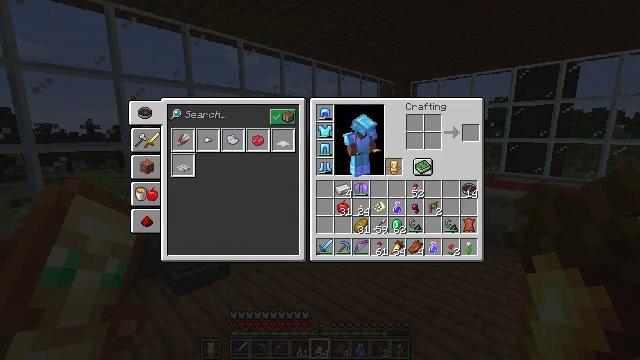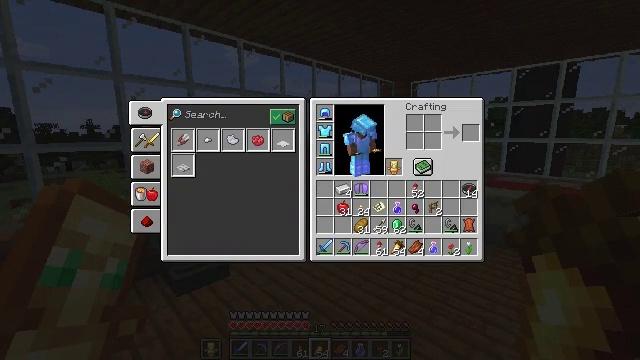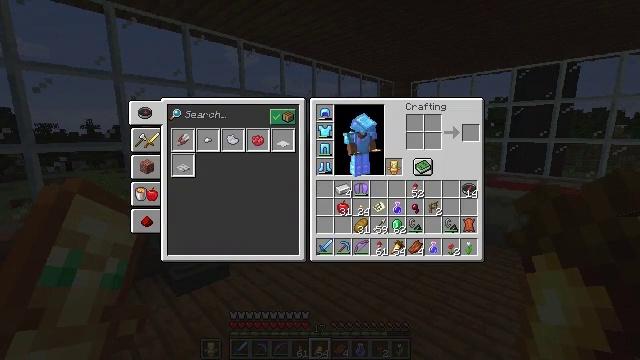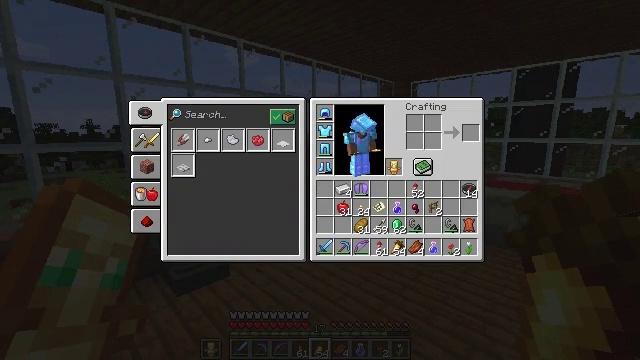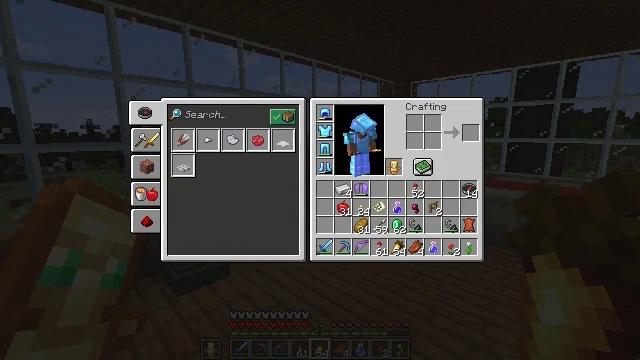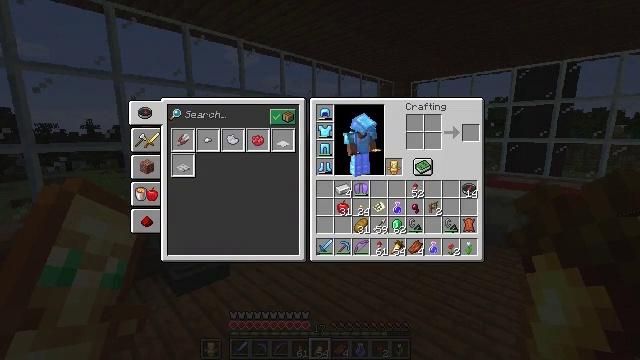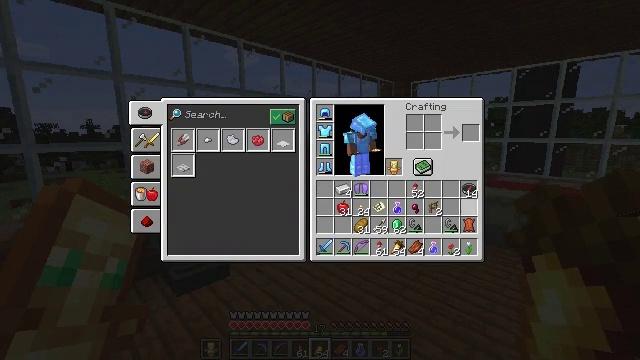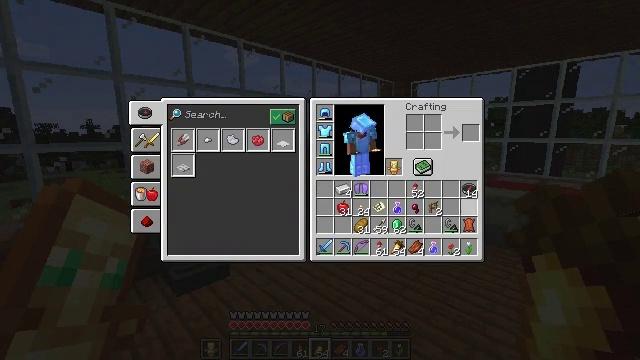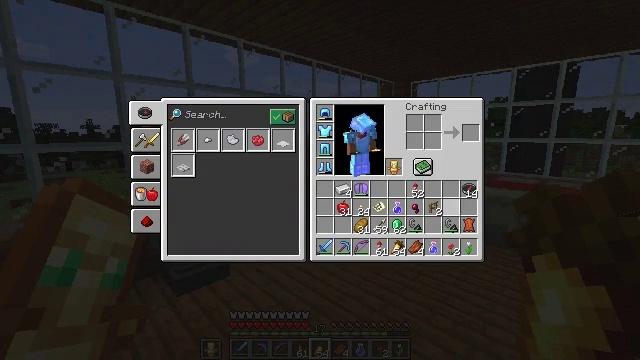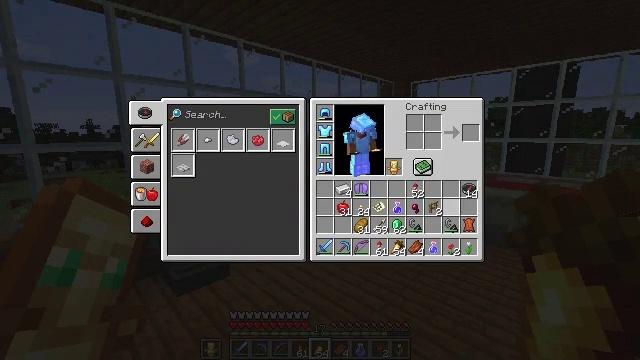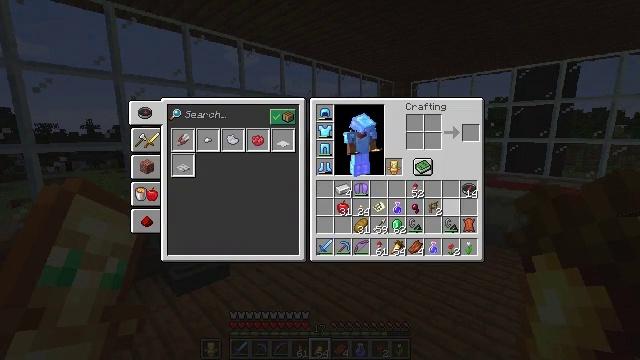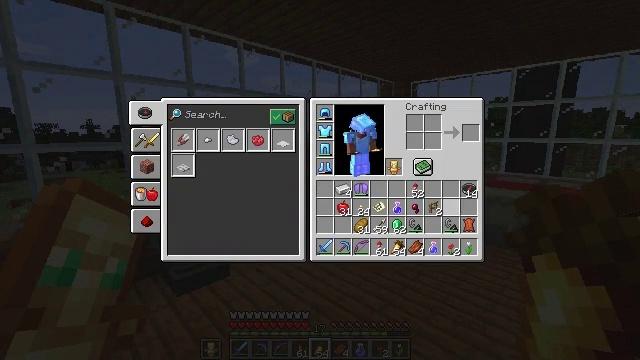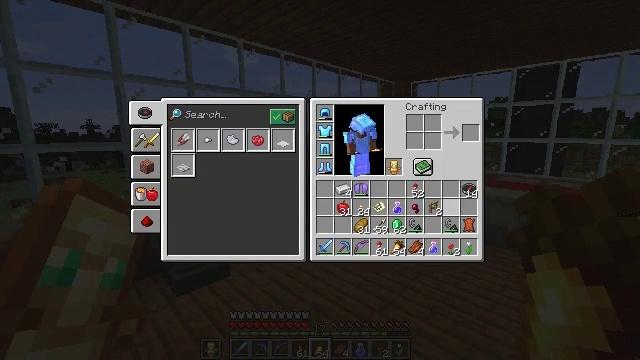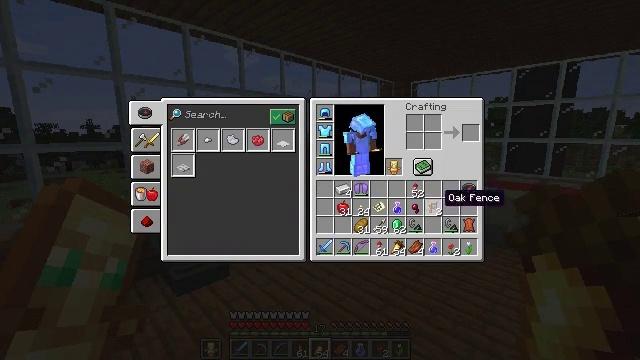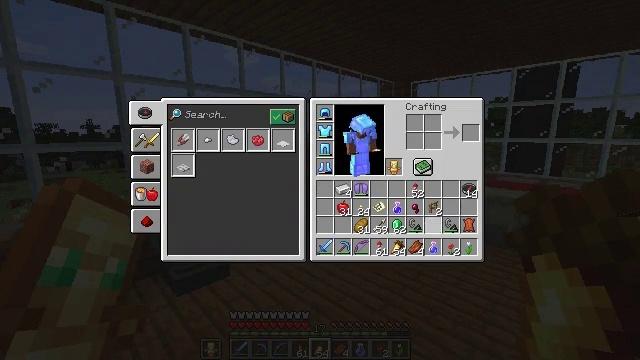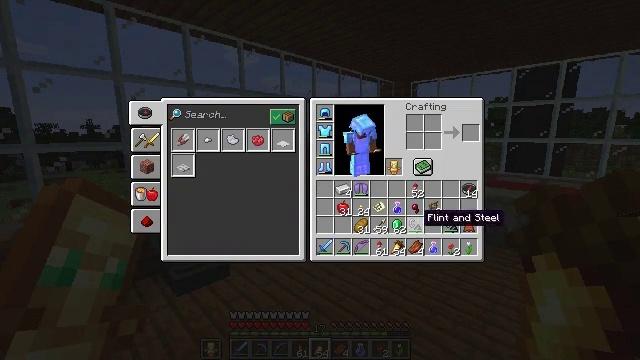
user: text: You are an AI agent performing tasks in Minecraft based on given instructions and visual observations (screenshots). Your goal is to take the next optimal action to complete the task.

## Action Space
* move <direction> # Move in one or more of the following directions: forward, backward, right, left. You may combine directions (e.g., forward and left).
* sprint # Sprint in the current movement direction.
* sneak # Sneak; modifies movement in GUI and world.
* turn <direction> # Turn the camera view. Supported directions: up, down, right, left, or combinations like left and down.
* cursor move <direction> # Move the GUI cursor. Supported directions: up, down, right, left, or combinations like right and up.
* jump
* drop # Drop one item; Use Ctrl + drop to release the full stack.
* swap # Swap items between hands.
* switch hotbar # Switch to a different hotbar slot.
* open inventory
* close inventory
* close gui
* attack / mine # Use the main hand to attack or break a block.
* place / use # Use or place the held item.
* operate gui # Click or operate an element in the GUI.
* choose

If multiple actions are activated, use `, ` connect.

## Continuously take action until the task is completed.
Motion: motion action
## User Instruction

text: Drop a poppy.
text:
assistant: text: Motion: sneak, cursor move left and up
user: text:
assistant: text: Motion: sneak
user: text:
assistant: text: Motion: sneak
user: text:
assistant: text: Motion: sneak
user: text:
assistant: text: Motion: sneak, cursor move left
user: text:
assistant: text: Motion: sneak, cursor move left
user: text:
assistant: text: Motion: cursor move left
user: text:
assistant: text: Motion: no_op
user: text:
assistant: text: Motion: no_op
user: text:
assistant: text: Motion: no_op
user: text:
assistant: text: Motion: no_op
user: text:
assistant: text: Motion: no_op
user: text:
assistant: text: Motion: no_op
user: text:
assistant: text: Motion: cursor move left and down
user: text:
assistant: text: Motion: cursor move left and down
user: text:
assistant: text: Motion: cursor move down
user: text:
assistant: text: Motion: no_op
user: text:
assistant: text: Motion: no_op
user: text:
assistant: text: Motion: no_op
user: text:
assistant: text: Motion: no_op
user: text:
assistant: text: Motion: cursor move right
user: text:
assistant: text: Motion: cursor move right
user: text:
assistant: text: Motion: no_op
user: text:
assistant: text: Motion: no_op
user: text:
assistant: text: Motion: no_op
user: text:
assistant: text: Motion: cursor move left and up
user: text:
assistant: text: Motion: cursor move left
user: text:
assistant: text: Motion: no_op
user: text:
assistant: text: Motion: no_op
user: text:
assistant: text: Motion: no_op